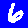
Digit: 6